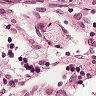
Metastatic tissue present: no